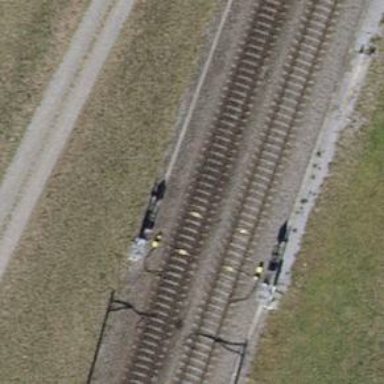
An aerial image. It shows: Railway signal.